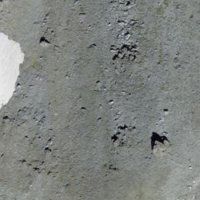
EUNIS habitat code: 48
Species observed at this site:
Charadrius morinellus